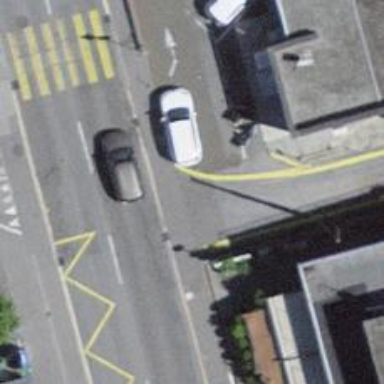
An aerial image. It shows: Bus stop with platform for public transport.